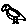
Label: bird